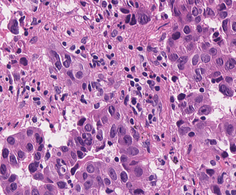
Tumor epithelial tissue: yes
Tumor-associated stroma tissue: yes
Normal tissue: no